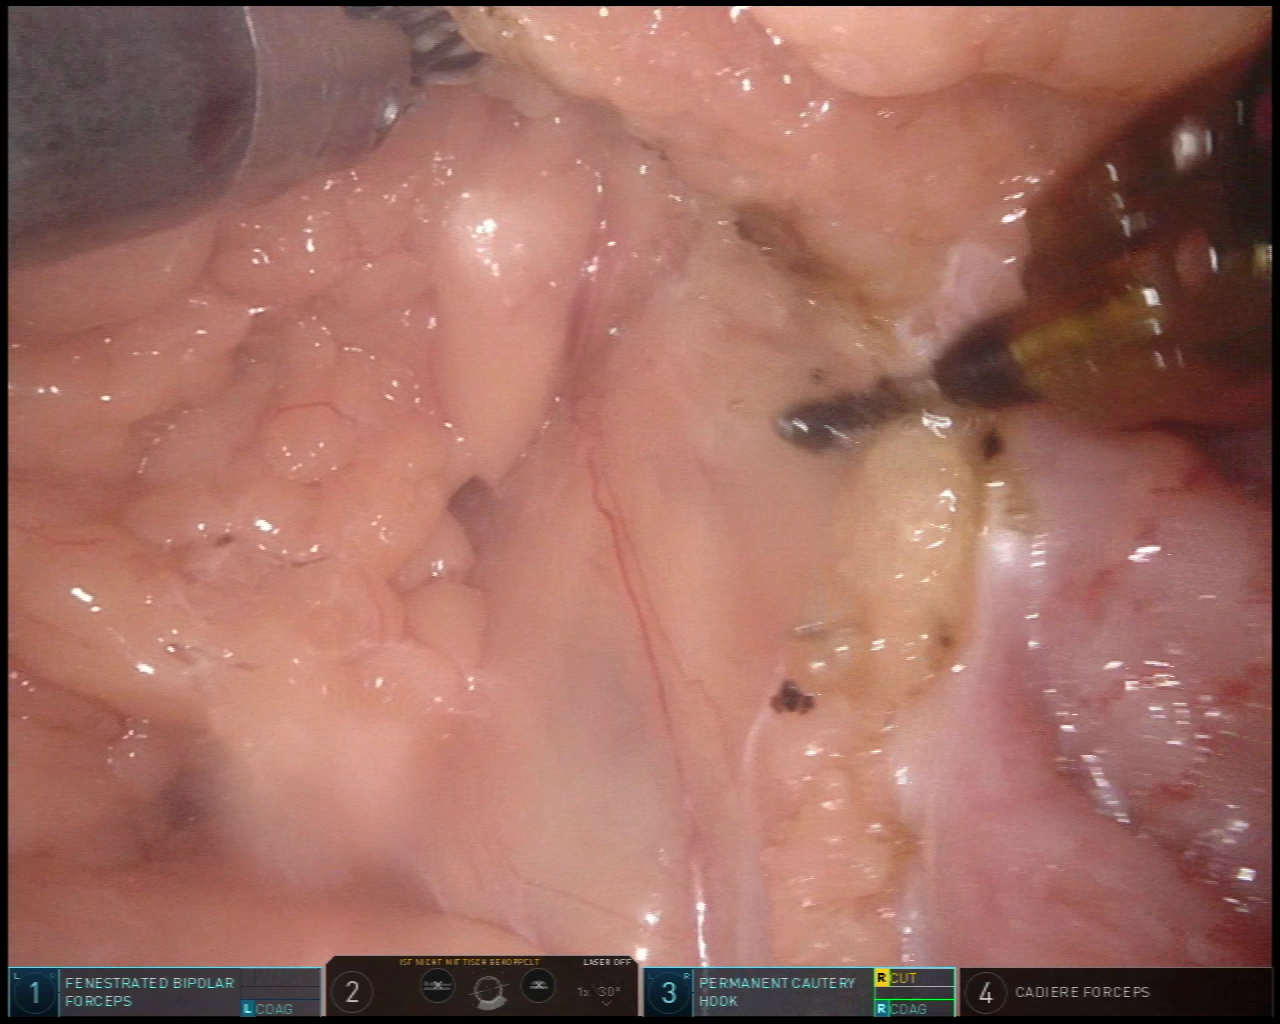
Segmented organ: colon
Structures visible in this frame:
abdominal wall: no
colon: yes
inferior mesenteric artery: no
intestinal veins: no
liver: no
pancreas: no
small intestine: no
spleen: no
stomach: no
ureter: no
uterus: no
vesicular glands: no